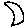
Label: moon